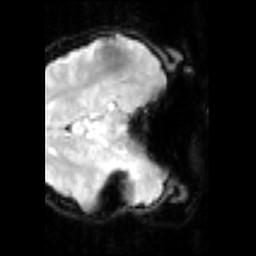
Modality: inplaneT2
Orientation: axial
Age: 19
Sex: female